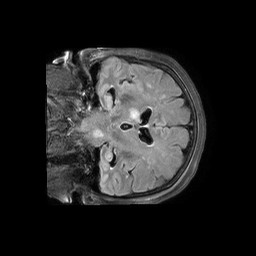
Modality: FLAIR
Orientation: coronal
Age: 69
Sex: female
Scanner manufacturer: philips
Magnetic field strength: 3 T
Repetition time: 11 s
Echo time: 0.12 s